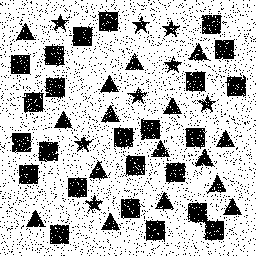
Squares: 24
Triangles: 16
Stars: 8
Total shapes: 48